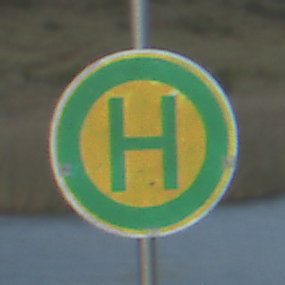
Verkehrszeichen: Haltestelle
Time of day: SunriseSunset
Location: Outdoor (RoadRail)
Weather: PartlyCloudy
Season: NotSpecified
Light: Natural